Current action and preconditions to check: trajectory_clear

Your task: For each precondition in the list above, predict whether it will hold at this action.

Consider the current scene as observed from the mobile robot's camera, and analyze the predicted future states of all dynamic agents (e.g., people, animals, vehicles, or any moving entities) within the NEXT SECOND.

IMPORTANT: Only answer "very likely" if you are absolutely certain—based on strong, clear evidence—that a dynamic agent will violate the precondition in the predicted future state. Do NOT answer "very likely" for unlikely, ambiguous, or low-probability risks.

Ask yourself for each precondition: Is there a high probability, with clear and convincing evidence, that the predicted future states of any dynamic agent will interfere with the predicted future state of the currently executing action within the NEXT SECOND, causing that precondition to fail?

Assess the risk level based on these predictions. Use "likely" or "very likely" if motions create a clear risk of interference.

Use "neutral" or "improbable" if agents are nearby but their predicted paths are clearly diverging or non-conflicting.

Failure Risk Categories: "very improbable", "improbable", "neutral", "likely", "very likely"

Answer Format: Output ONLY the probability_of_failure value from these categories: "very improbable", "improbable", "neutral", "likely", "very likely"

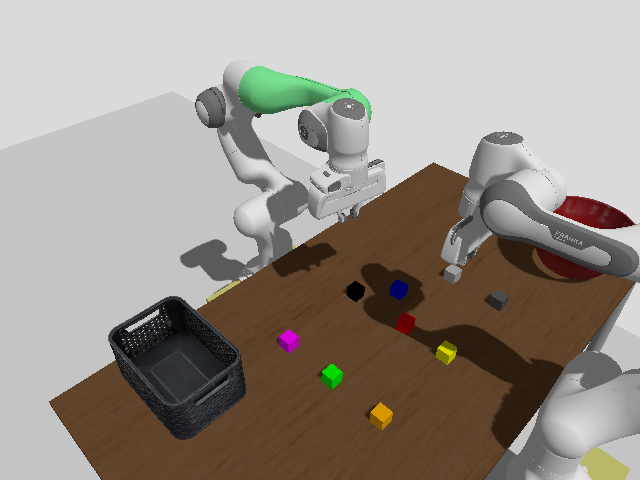

Answer: very improbable